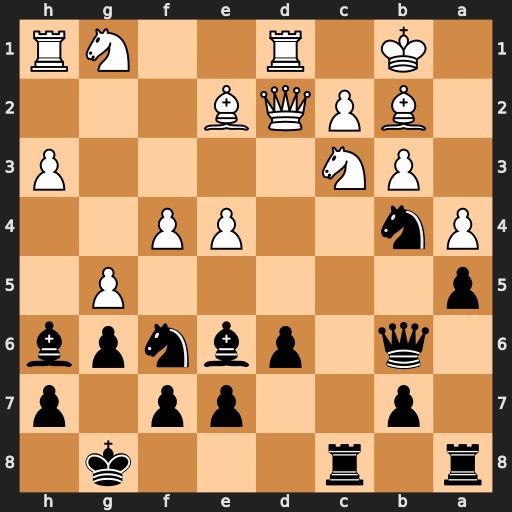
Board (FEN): r1r3k1/1p2pp1p/1q1pbnpb/p5P1/Pn2PP2/1PN4P/1BPQB3/1K1R2NR
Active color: b
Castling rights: -
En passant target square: -
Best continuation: Nxe4 Nxe4 Rxc2